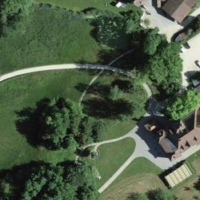
EUNIS habitat code: 55
Species observed at this site:
Cardamine pratensis